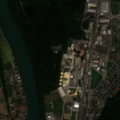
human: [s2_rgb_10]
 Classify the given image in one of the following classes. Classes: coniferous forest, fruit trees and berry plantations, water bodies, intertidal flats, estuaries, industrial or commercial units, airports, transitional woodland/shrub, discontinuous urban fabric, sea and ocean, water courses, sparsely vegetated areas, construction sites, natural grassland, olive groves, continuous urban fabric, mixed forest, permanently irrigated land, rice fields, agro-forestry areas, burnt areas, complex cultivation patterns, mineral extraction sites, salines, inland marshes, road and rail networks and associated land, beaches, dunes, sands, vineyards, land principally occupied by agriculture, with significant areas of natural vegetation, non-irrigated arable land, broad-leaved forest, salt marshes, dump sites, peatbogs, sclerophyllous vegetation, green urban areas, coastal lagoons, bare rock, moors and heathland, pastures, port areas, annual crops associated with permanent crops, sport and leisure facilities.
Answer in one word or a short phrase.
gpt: discontinuous urban fabric, industrial or commercial units, non-irrigated arable land, broad-leaved forest, mixed forest, water courses